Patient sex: M
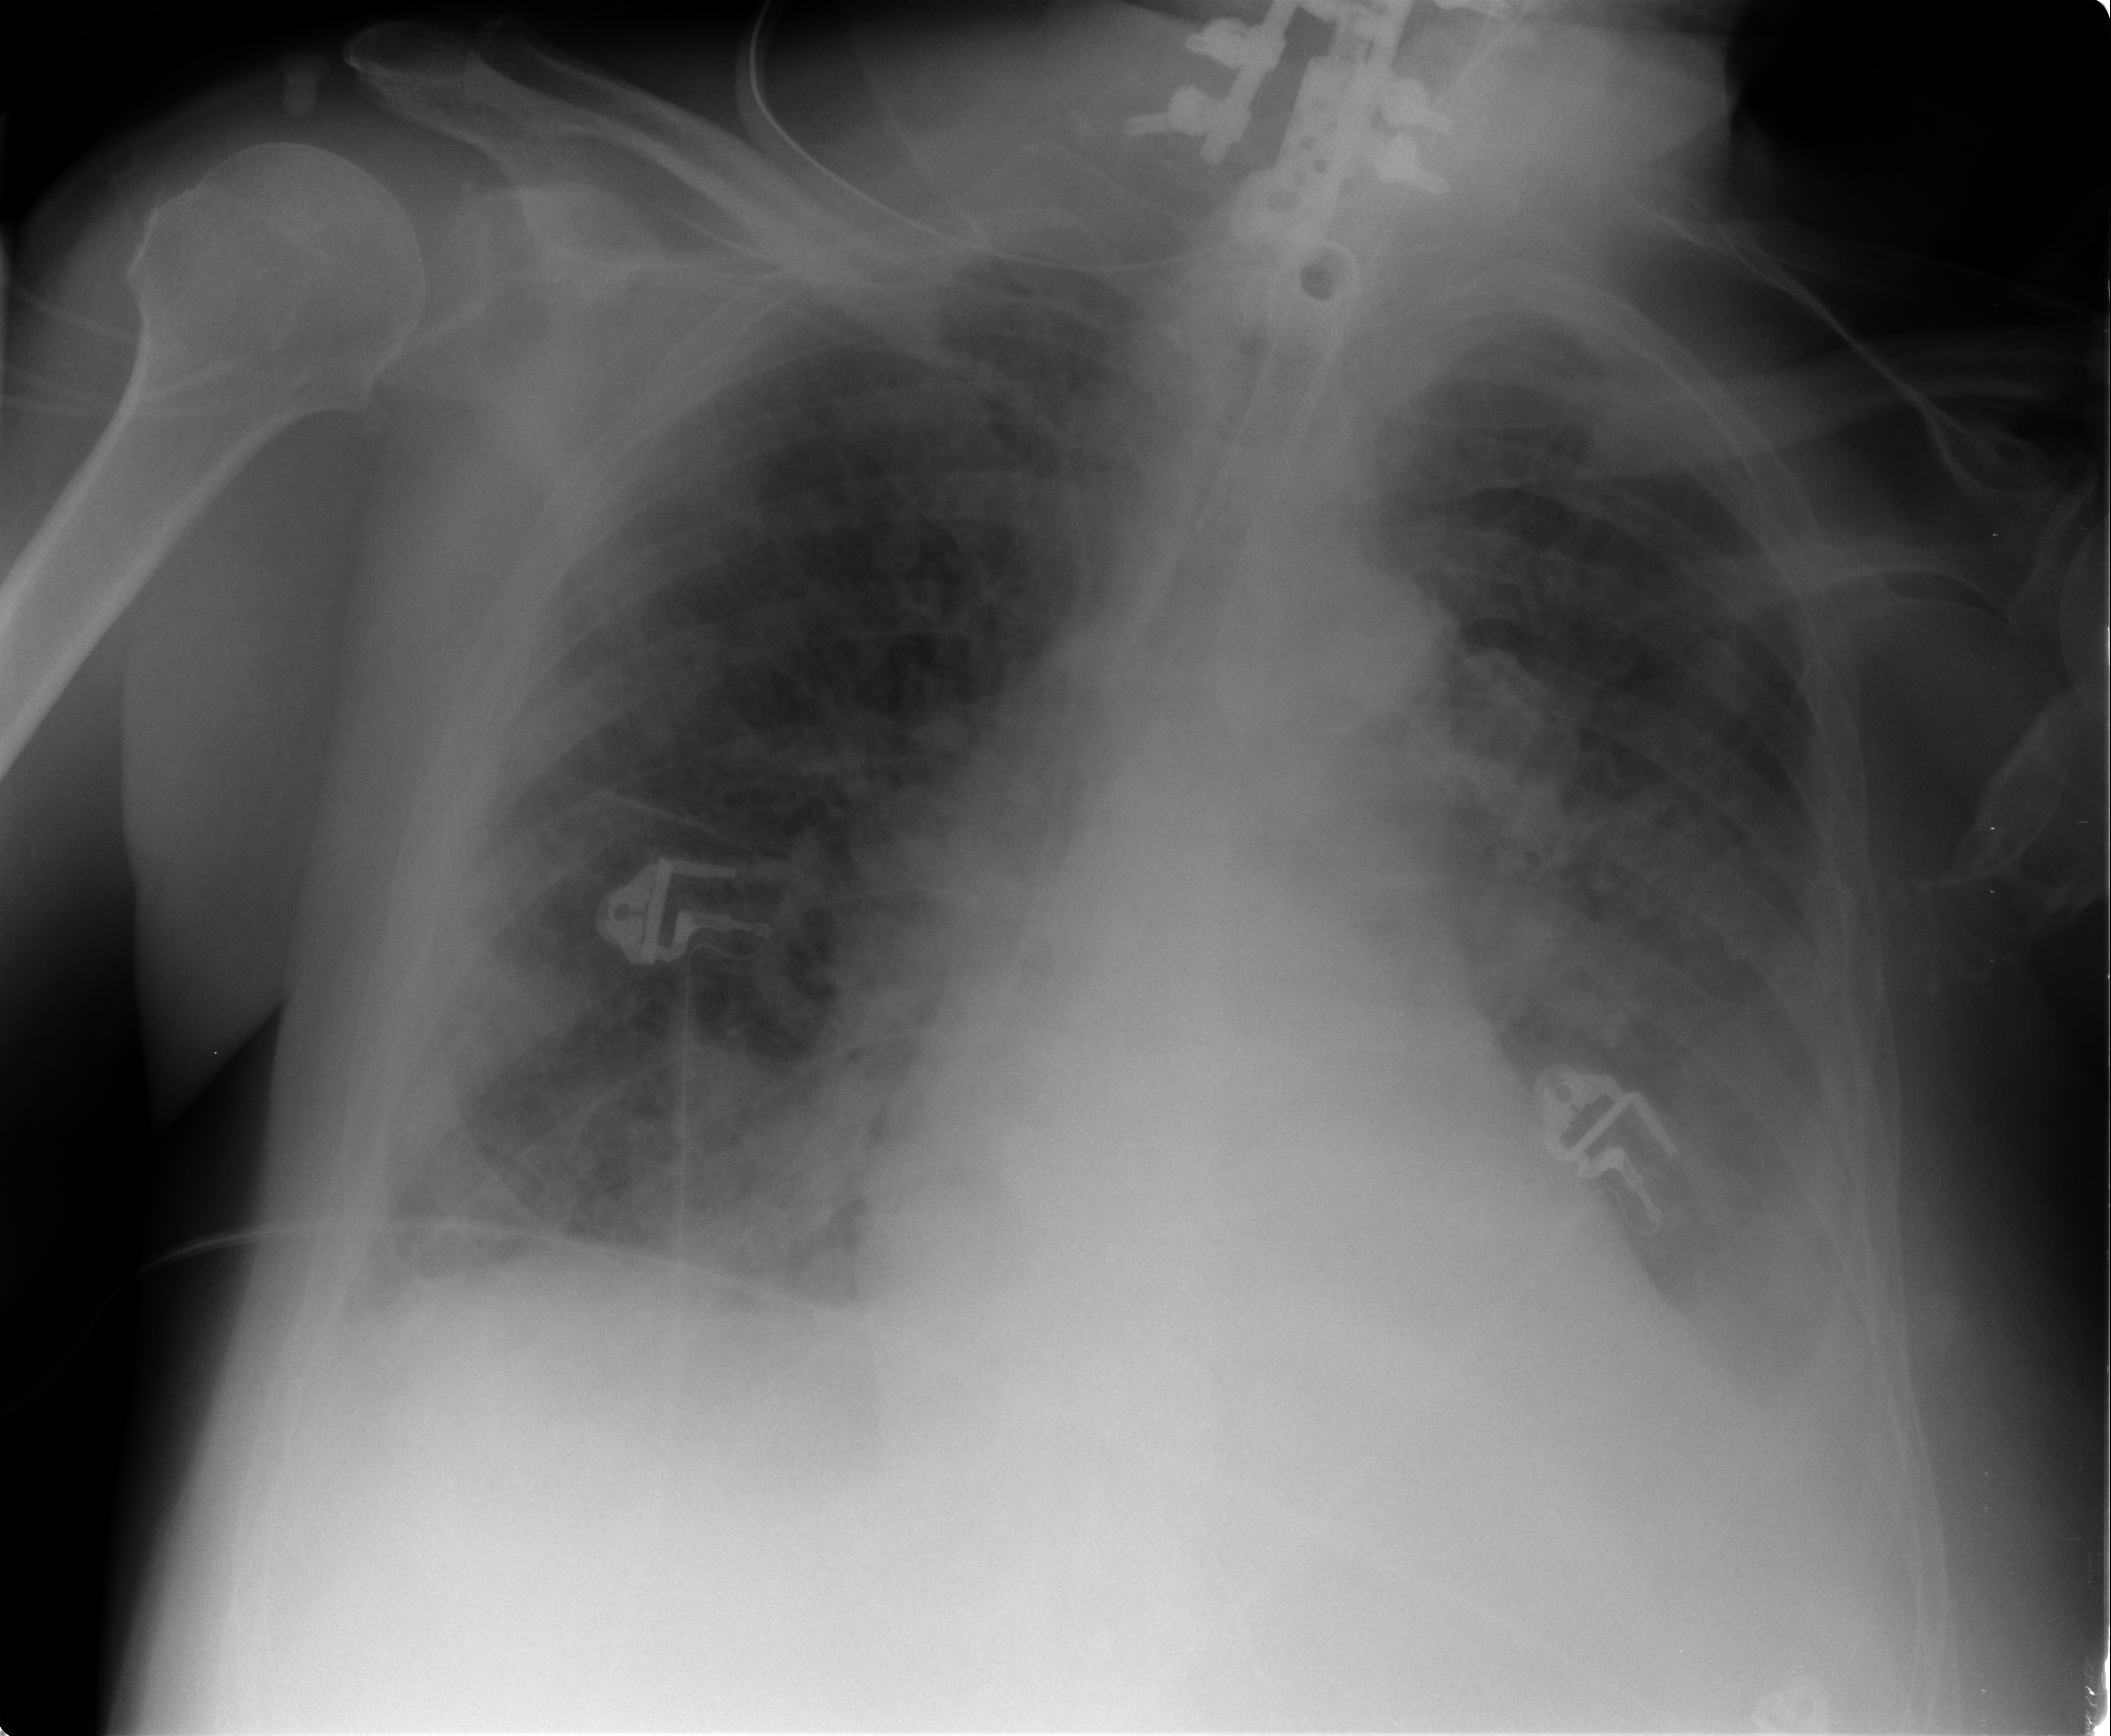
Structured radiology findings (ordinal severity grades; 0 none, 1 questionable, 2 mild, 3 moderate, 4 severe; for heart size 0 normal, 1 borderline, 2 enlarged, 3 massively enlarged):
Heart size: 2
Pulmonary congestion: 3
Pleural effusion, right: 1
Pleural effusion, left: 2
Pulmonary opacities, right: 3
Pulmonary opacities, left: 3
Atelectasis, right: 2
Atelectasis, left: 2